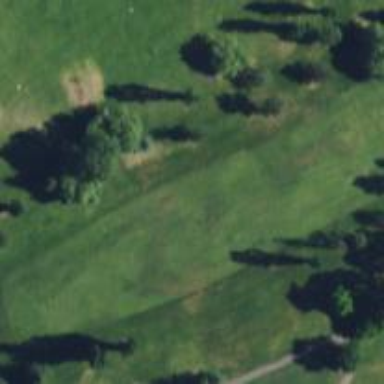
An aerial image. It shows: Golf hole.